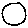
Label: circle